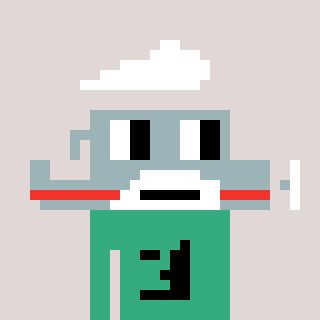
a pixel art character with square dark gray glasses, a plane-shaped head and a teal-colored body on a warm background